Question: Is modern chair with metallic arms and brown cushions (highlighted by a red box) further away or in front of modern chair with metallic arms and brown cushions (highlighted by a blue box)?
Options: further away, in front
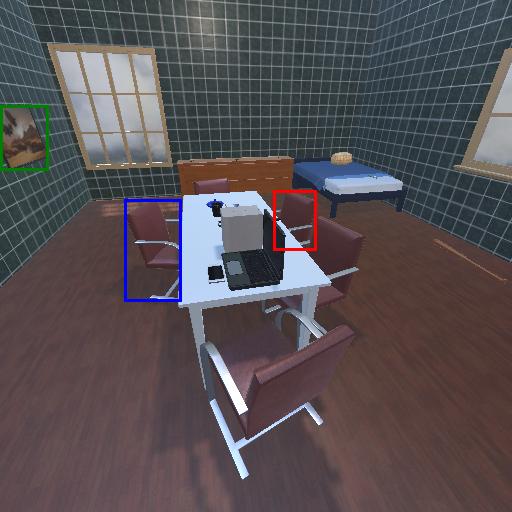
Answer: further away